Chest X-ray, PA view. Patient: 48 years old, sex F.
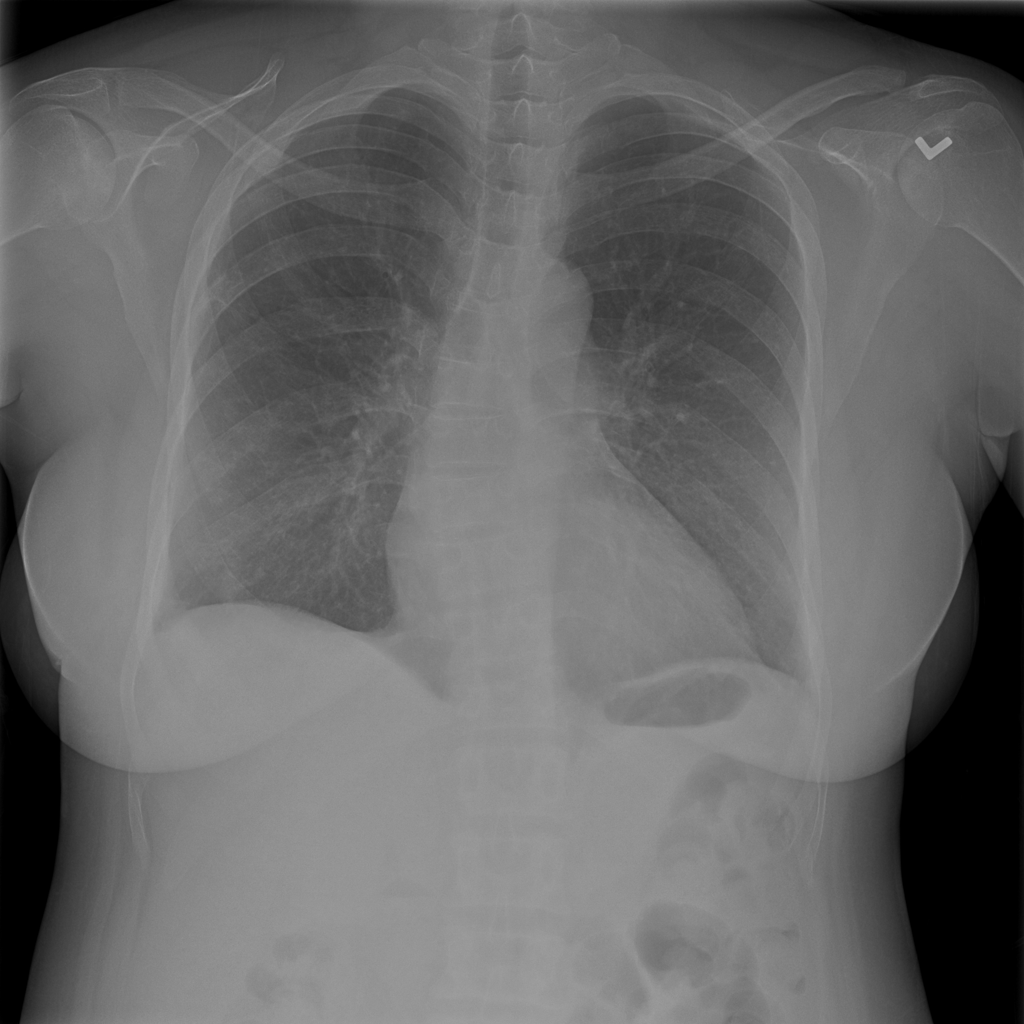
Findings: No Finding